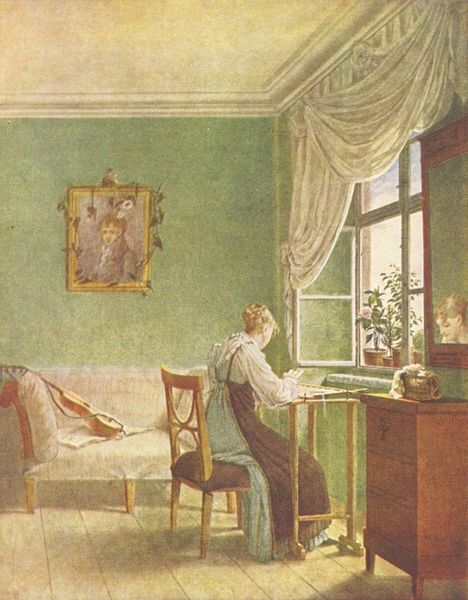
Titel: Stickerin am Fenster
Künstler: Georg Friedrich Kersting
Standort: Weimar
Institution: Kunstsammlungen zu Weimar
Schlagwörter: blau, flügel, gemälde, himmel, mann, schatten, gelb, grün, mädchen, sitzen, blumen, braun, fenster, frau, grau, hell, holz, kleid, licht, pastell, profil, raum, stuhl, tisch, weiss, zimmer, dame, rot, schleife, jung, wand, falten, rahmen, bild, bildnis, innenraum, möbel, porträt, spiegel, vorhang, öl, sonne, boden, interieur, sessel, sitzend, decke, klassizismus, gitarre, pflanze, pflanzen, locken, genre, krug, beine, blumentopf, schürze, topf, dutt, bilderrahmen, kommode, schrank, schreibtisch, sofa, lehne, genrebild, arbeiten, sprossenfenster, violett, dielen, romantik, luft, chair, curtain, curtains, oil, white, window, black, dress, gardine, gardinen, green, hair, interior, lady, lounge, old, painting, polster, portrait, room, seated, sit, sitting, table, vorhänge, wall, woman, yellow, handarbeit, lesen, stuhllehne, draperie, cupboard, flowers, mirror, picture, reflection, sewing, stuck, brown, floor, plant, stube, wallpaper, wooden, sticken, holzdielen, allein, divan, töpfe, fussboden, fugen, offen, fensterrahmen, scheibe, bildniss, komode, schubladen, biedermeier, anrichte, wood, flower, brief, schreiben, man, girl, sun, volute, light, plants, lesend, bild im bild, polsterstuhl, topfpflanzen, einrichtung, gips, frame, klassik, desk, writing, leisten, drape, letter, reading, smiling, sunlight, victorian, stickerin, spring, garland, instrument, leaves, muse, music, historical, walls, geschmückt, ceiling, art, pots, pastel, shoes, schreibend, apron, chest, drawers, dresser, beautiful, leaf, dutch, friedrich, handarbeiten, fashion, volont, vermeer, tan, voile, open, blonde, guitar, violin, spieglbild, tischbein, couch, indoor, furniture, inside, 19th century, writting, domestic, quiet, drawer, write, sew, curtian, purse, curtan, celling, it, sill, green room, old room, kammer, fasion, chaisse, desh, curatins, wooden floors, diwan, cealing, tabvle, chaise lounge, floorboards, lcurtain, drawe, lighgt, lightg, woman writing, woman at desk, end table